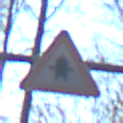
Verkehrszeichen: Vorfahrt
Umgebung: Outdoor, Nature
Tageszeit: SunriseSunset
Wetter: Clear
Licht: Natural
Jahreszeit: Autumn
Kontrast: HighContrast